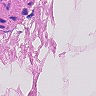
Metastatic tissue present: no